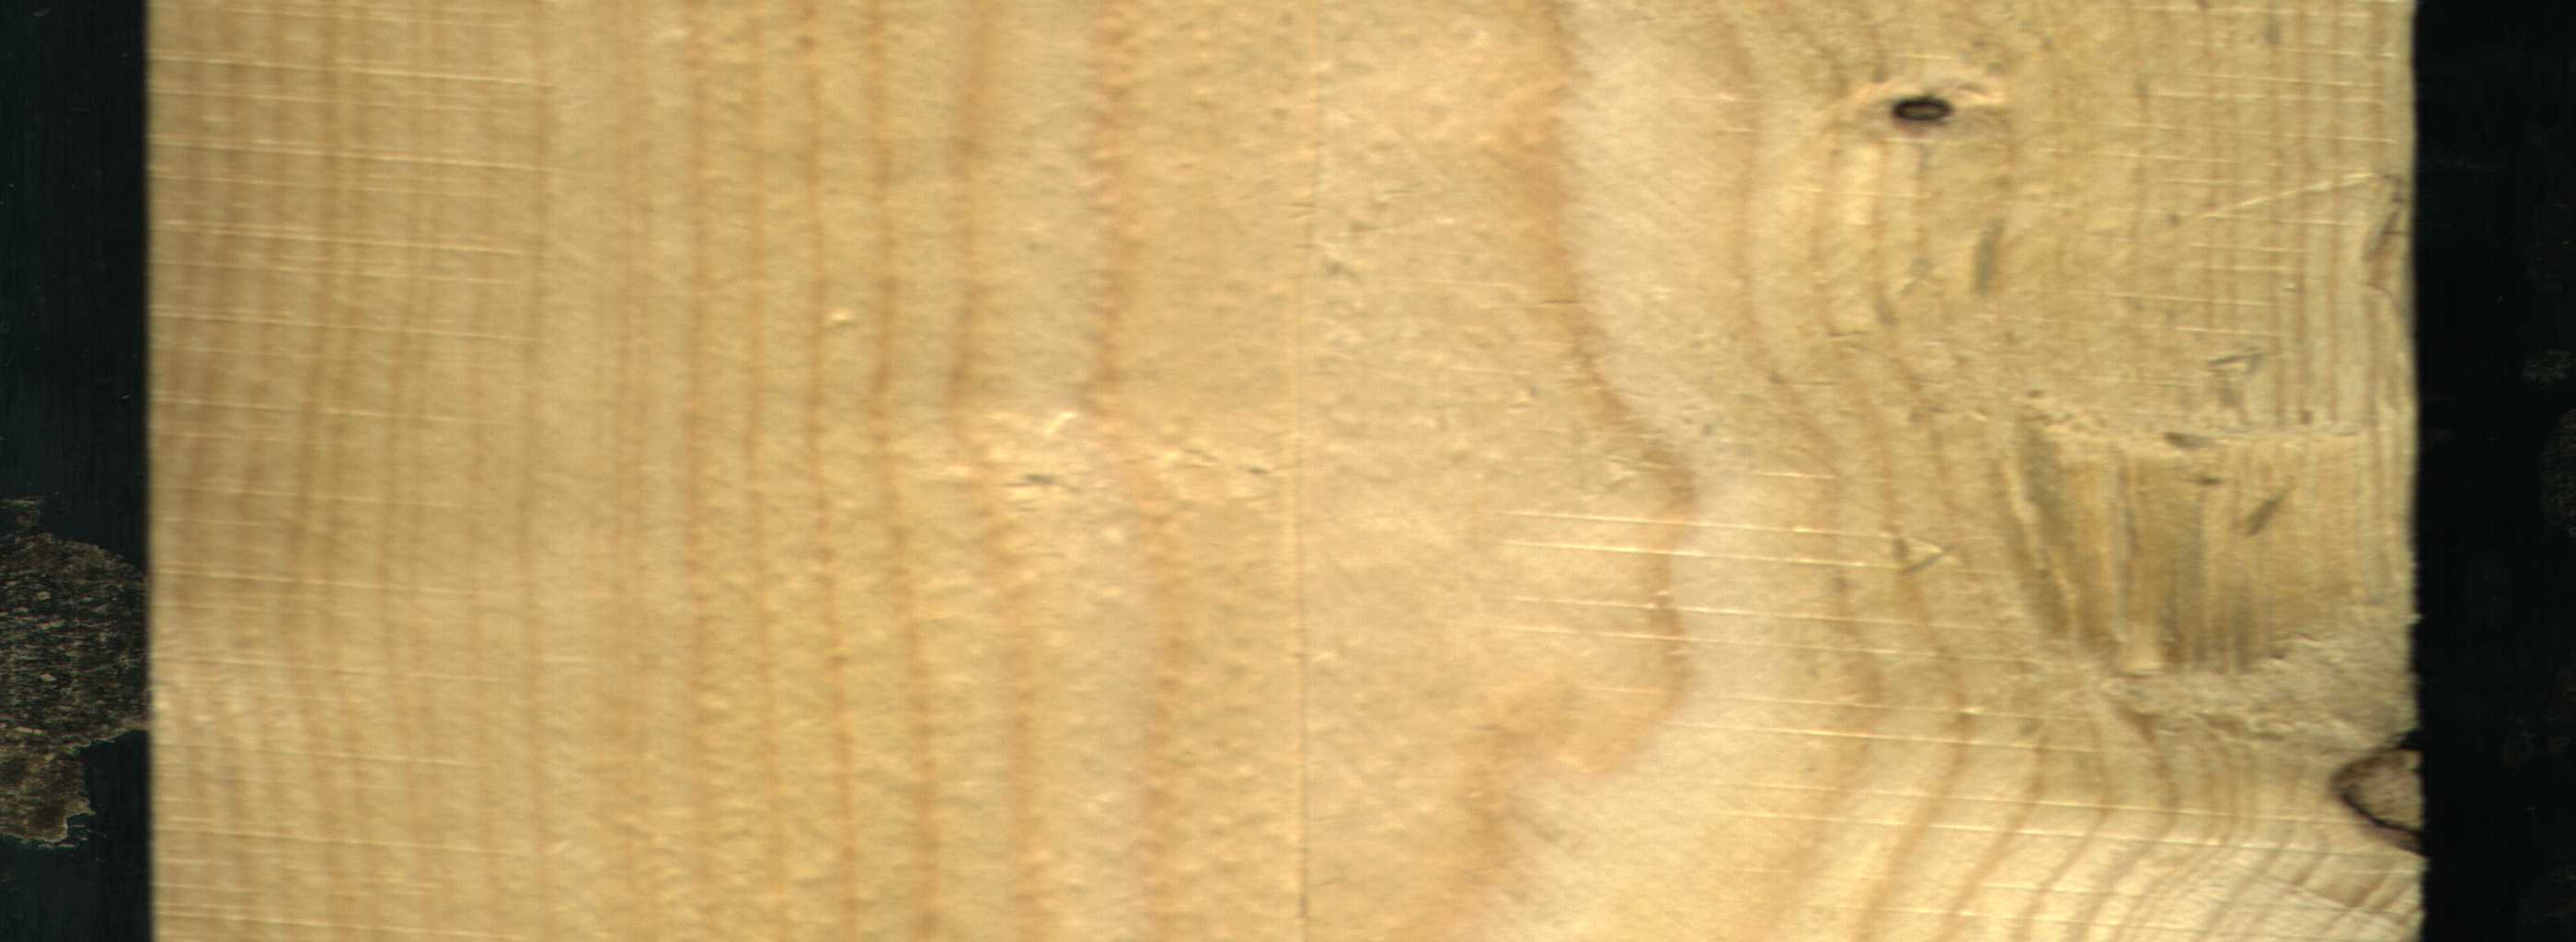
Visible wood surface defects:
Dead_Knot
Dead_Knot